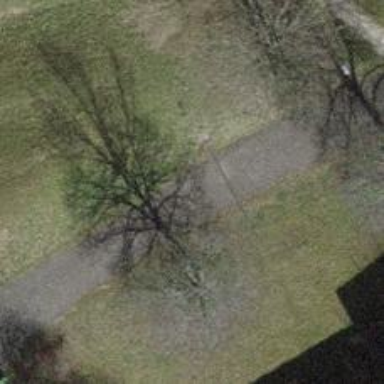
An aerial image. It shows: Driveway made of paving stones.